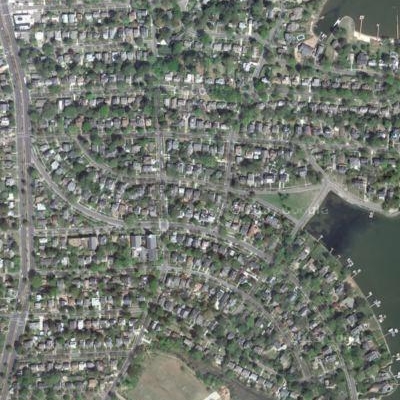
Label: Resident